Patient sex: M
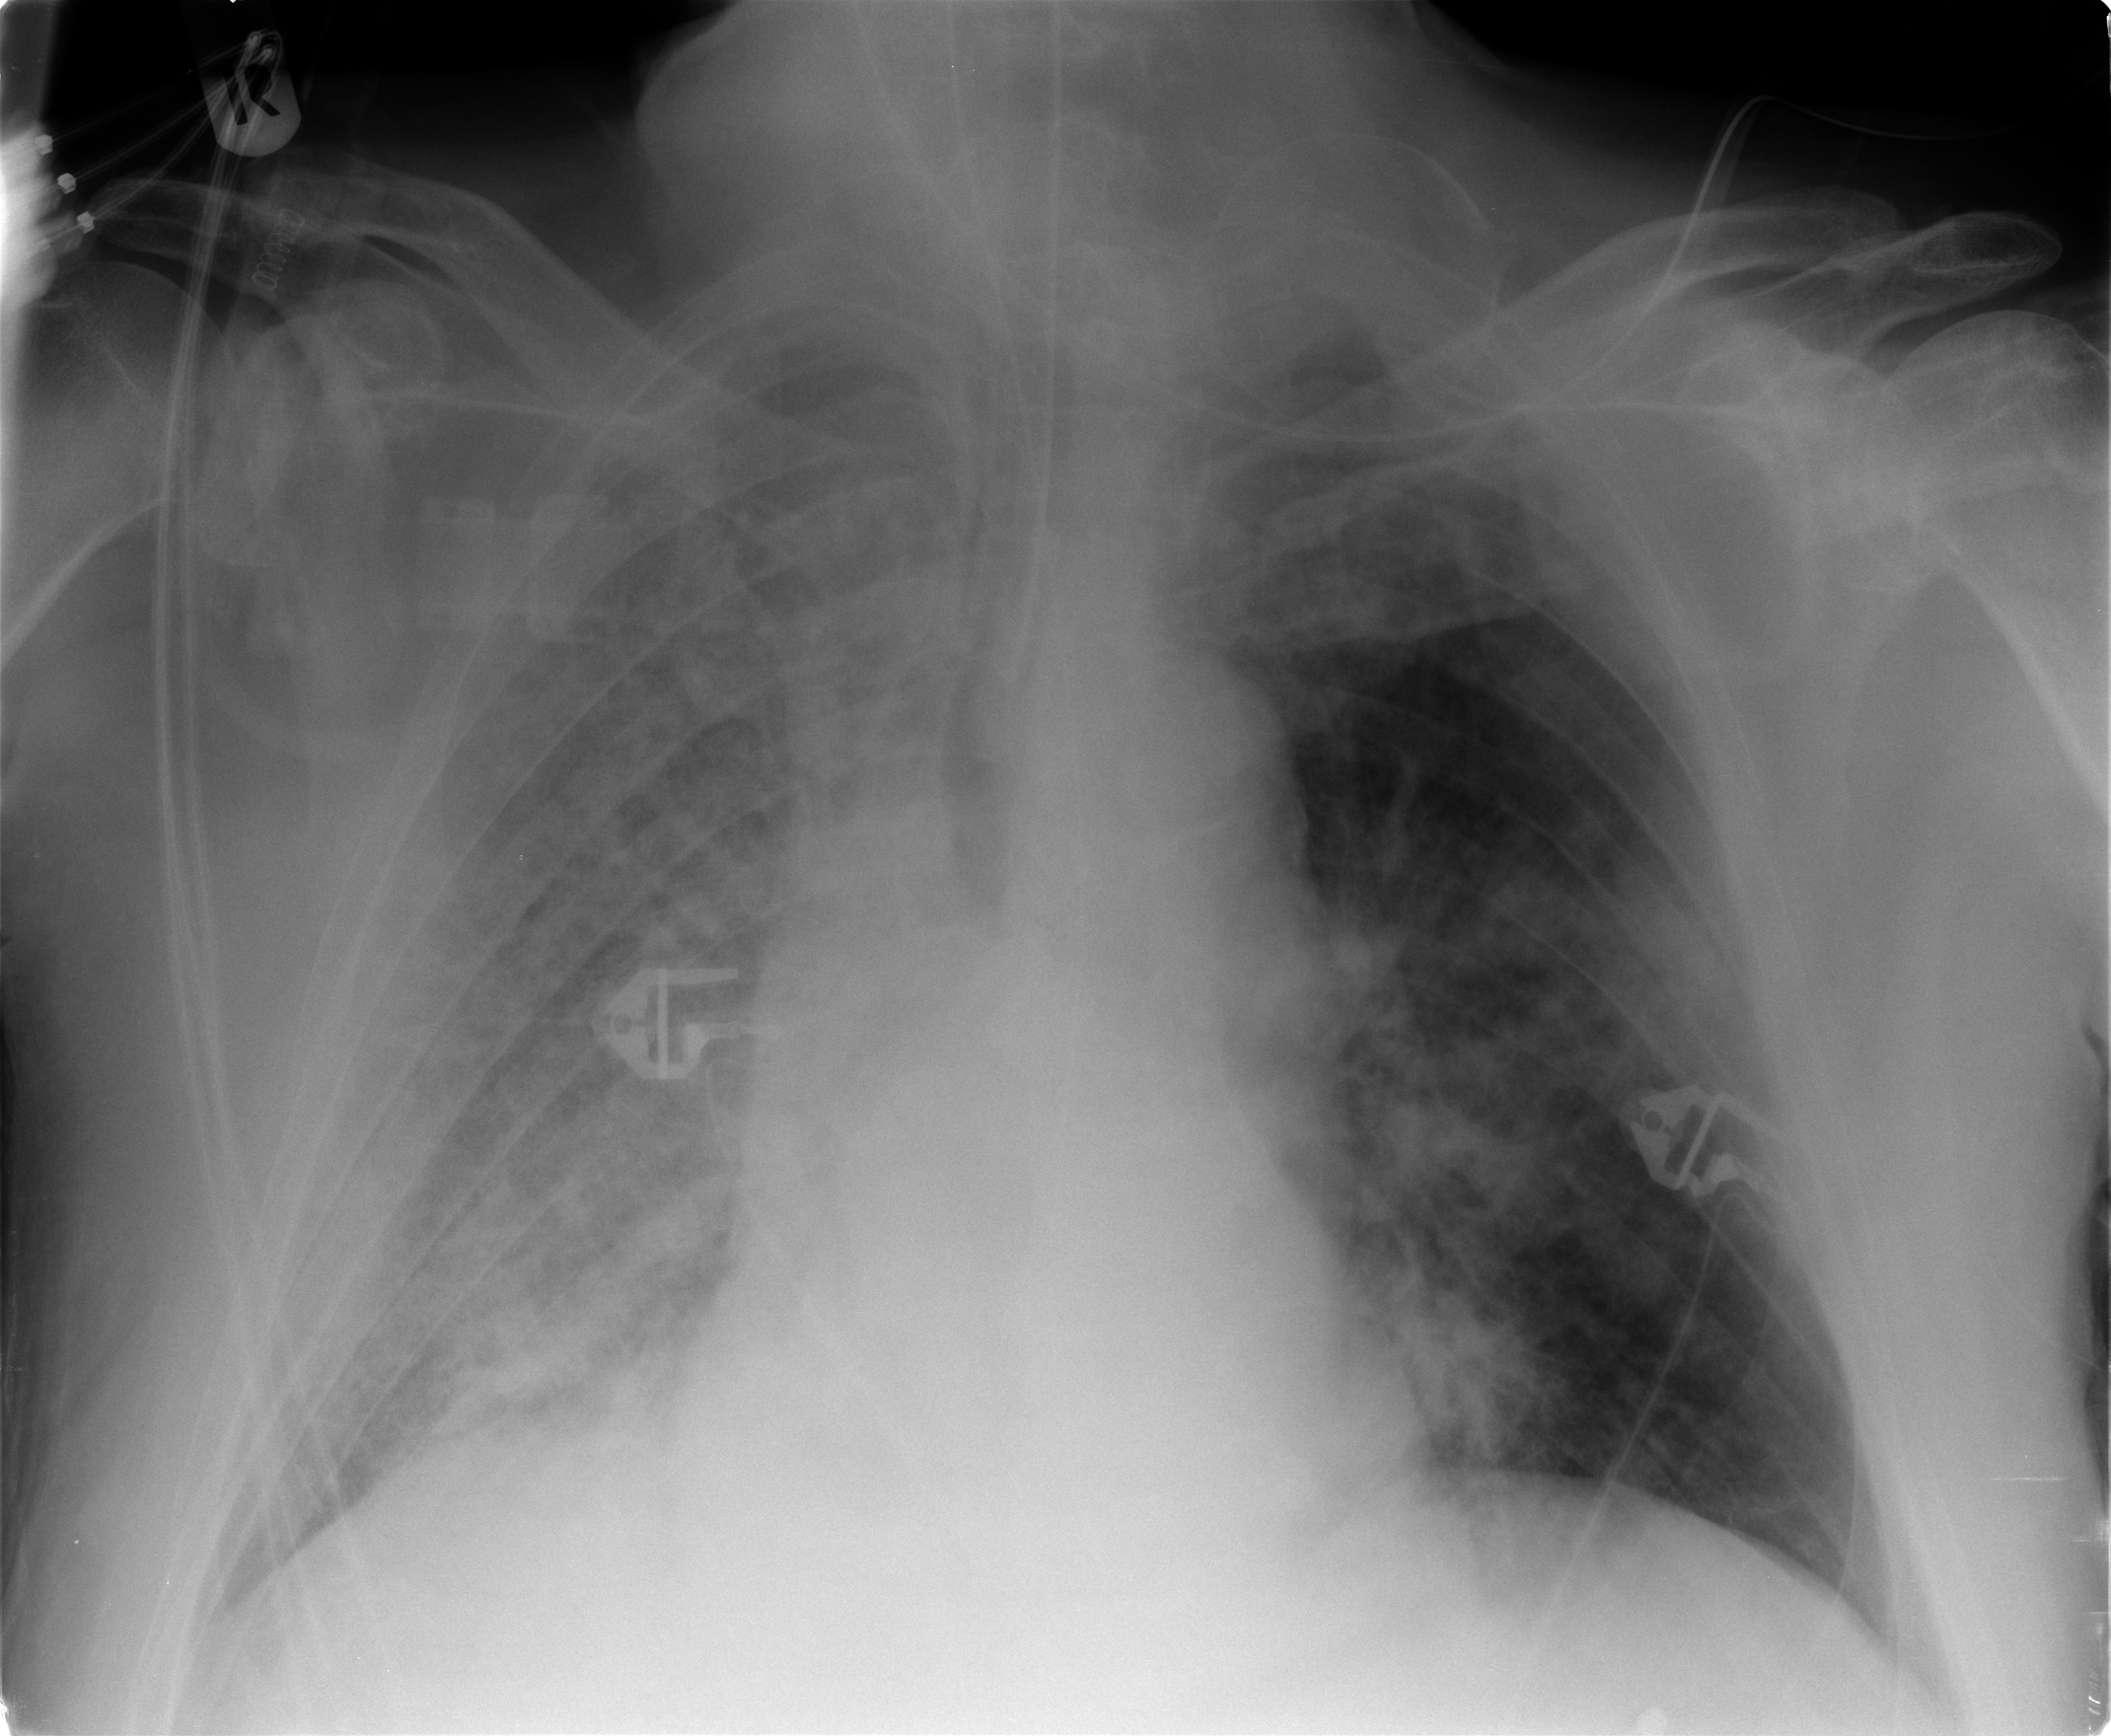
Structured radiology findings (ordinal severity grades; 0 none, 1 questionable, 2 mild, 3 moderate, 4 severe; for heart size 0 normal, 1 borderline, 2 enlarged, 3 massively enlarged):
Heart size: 0
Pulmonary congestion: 1
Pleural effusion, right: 0
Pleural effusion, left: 0
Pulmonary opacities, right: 4
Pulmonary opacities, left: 3
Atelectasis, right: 3
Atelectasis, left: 2